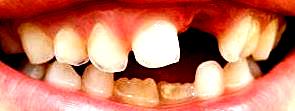
Condition: hypodontia